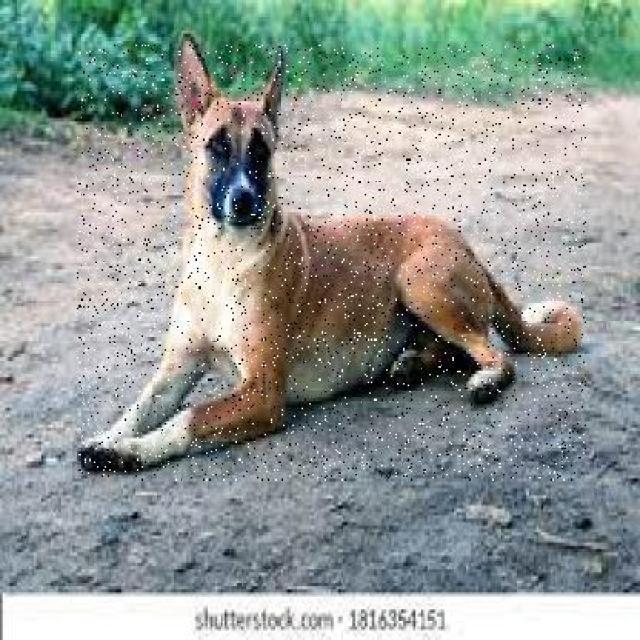
Healthy canine skin — no visible lesions, inflammation, or abnormalities. The skin and coat appear normal.